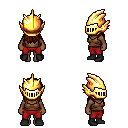
a pixel art fantasy rpg character, female body template, human, dark skin, brown pirate shirt, red pants, brown unkempt hairstyle, gold helm, black shoes, four views (front, back, left, right), 2x2 character sprite sheet, small pixel art, hard edges, no anti-aliasing